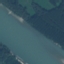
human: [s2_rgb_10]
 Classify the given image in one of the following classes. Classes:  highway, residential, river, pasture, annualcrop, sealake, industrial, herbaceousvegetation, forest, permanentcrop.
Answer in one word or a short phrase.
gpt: River